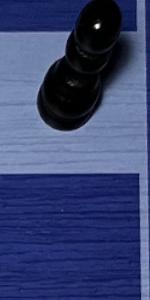
Label: Empty